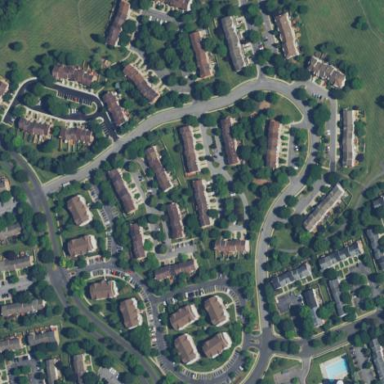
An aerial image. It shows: Residential area within neighborhood.